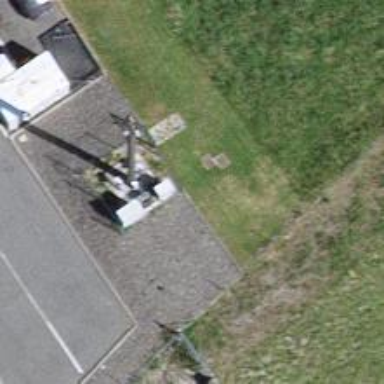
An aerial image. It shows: Mast tower used for communication.